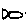
Label: fish